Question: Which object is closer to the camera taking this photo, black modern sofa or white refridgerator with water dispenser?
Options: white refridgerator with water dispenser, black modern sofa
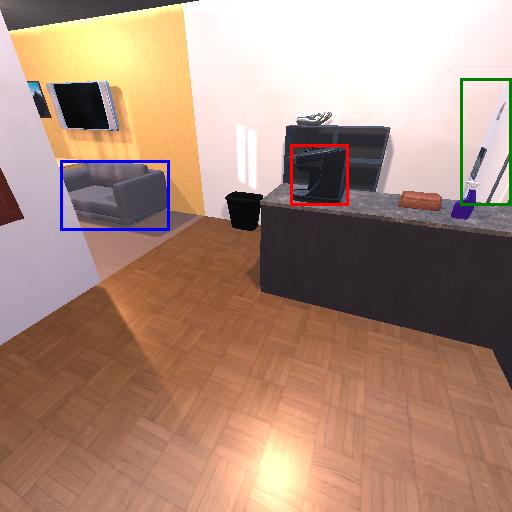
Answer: white refridgerator with water dispenser